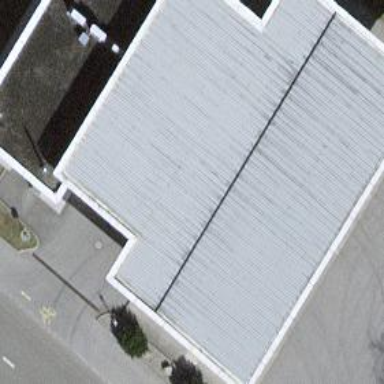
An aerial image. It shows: Fuel station.